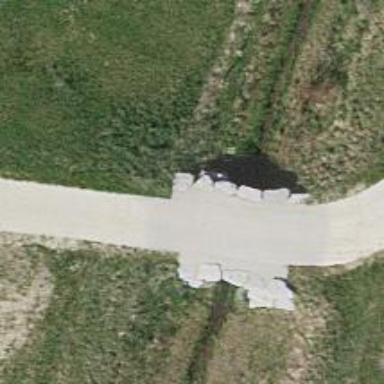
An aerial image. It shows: Track road with bridge.